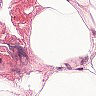
Metastatic tissue present: no